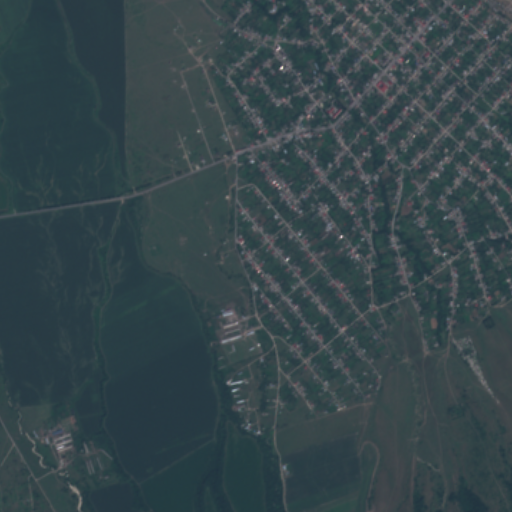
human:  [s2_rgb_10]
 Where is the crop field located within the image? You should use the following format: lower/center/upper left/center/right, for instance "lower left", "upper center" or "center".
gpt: The crop field is located in the upper left of the image.
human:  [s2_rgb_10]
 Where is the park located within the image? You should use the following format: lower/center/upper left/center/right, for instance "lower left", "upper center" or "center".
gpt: The park is located in the lower right of the image.
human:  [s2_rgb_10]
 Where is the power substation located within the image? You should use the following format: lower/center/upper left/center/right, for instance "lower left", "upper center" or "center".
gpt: The power substation is located in the center of the image.
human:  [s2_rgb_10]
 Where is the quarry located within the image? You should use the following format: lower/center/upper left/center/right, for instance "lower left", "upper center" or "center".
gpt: There is no quarry in the image.